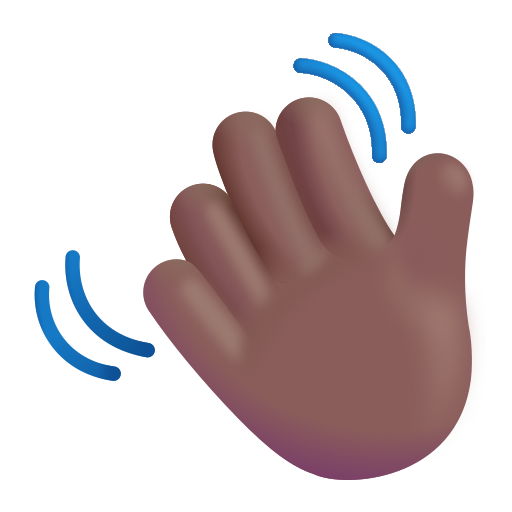
waving hand color  dark